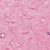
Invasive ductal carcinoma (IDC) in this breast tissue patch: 0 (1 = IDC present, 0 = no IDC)